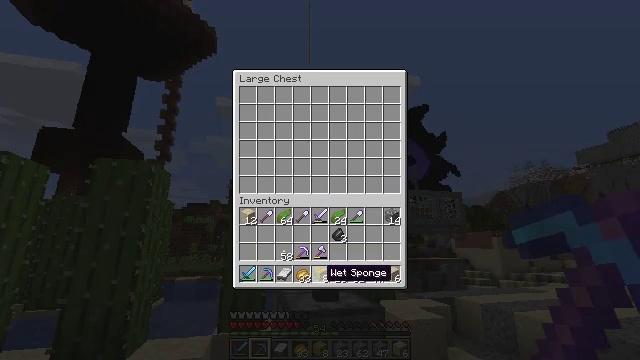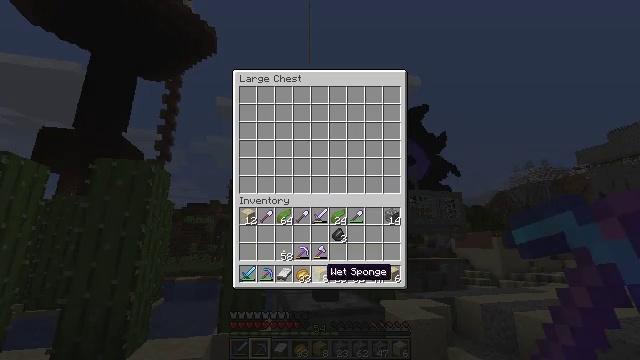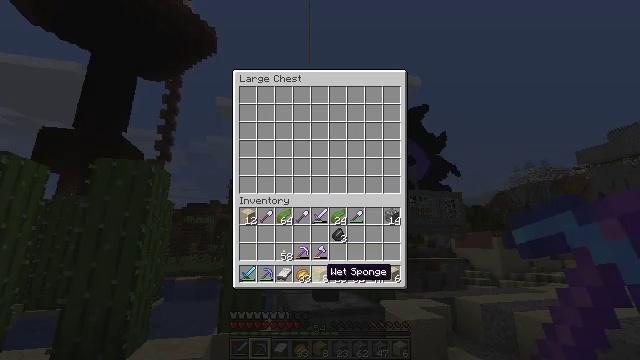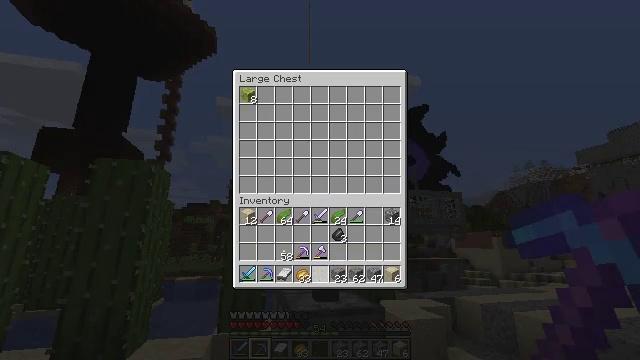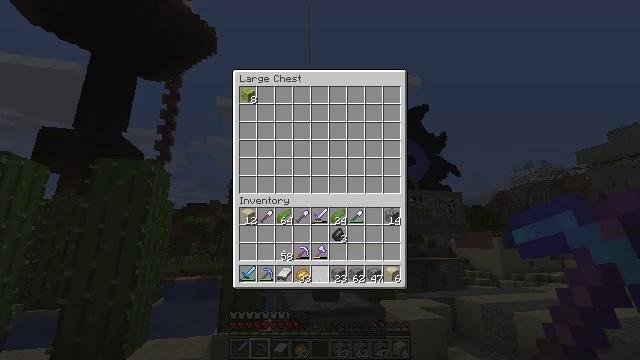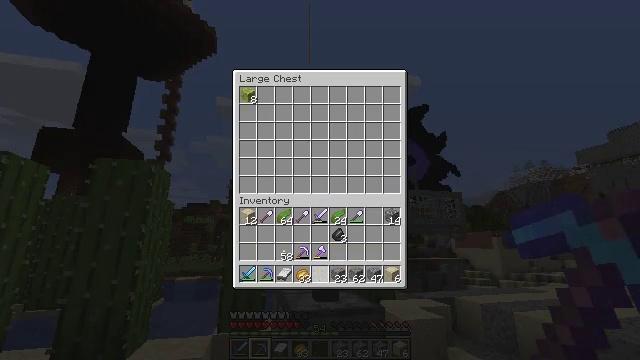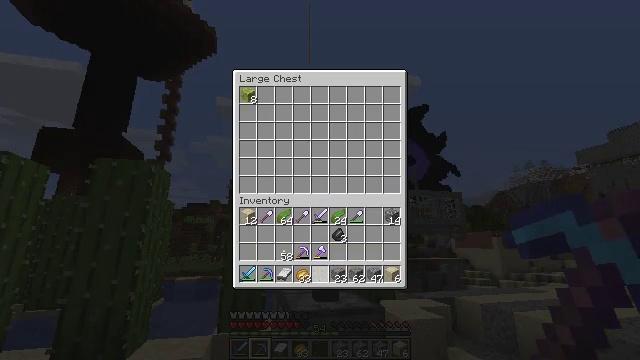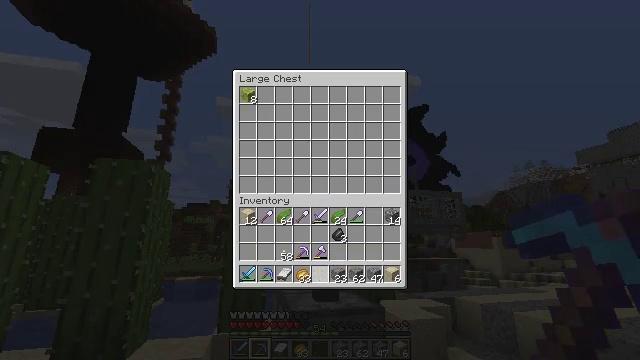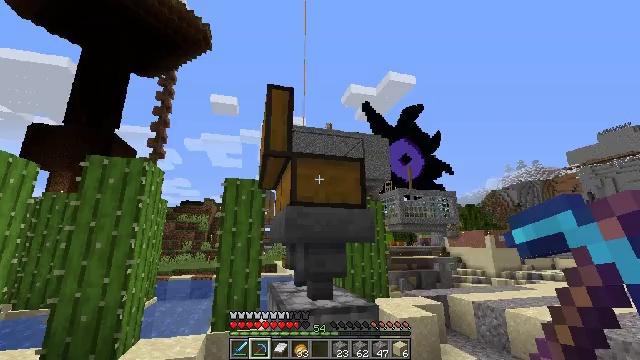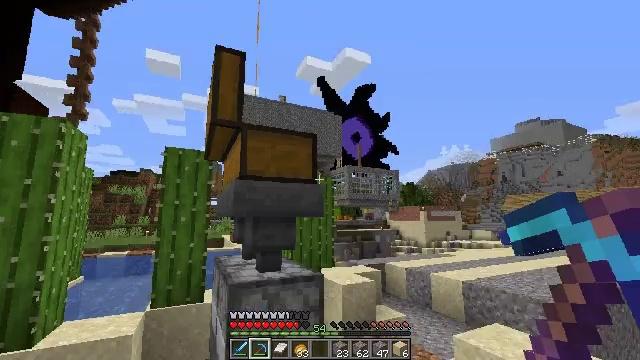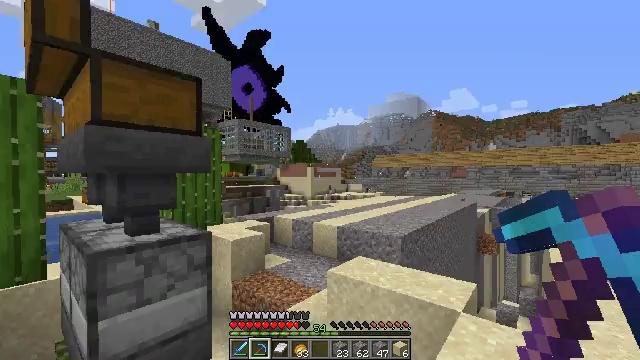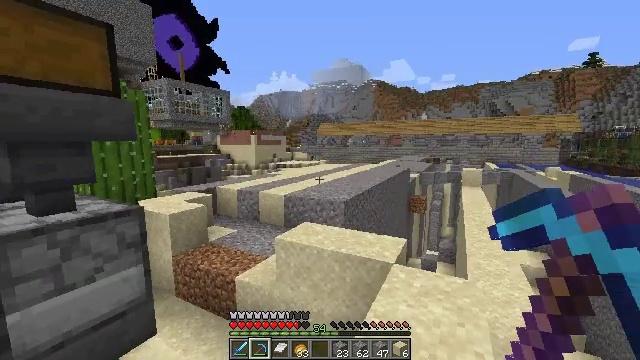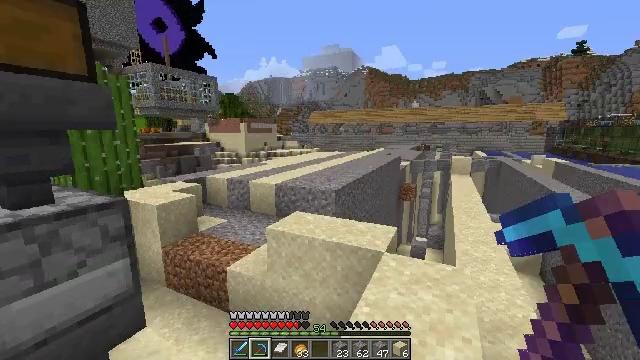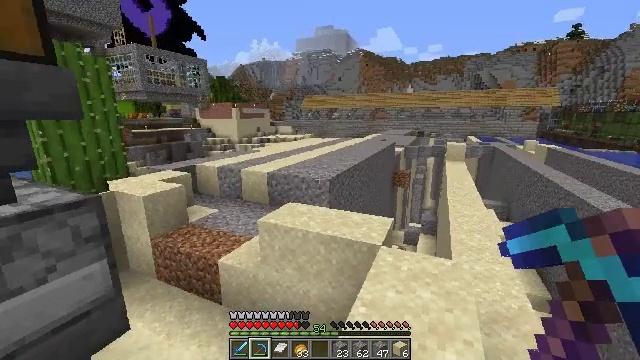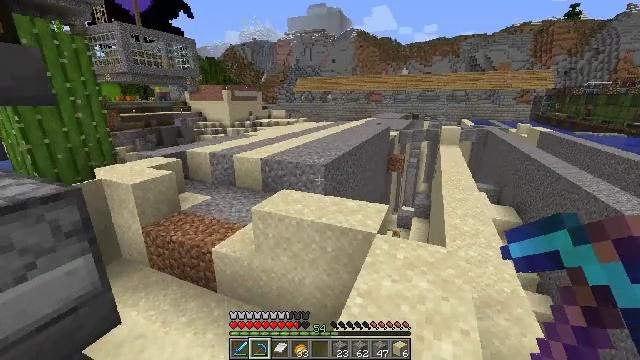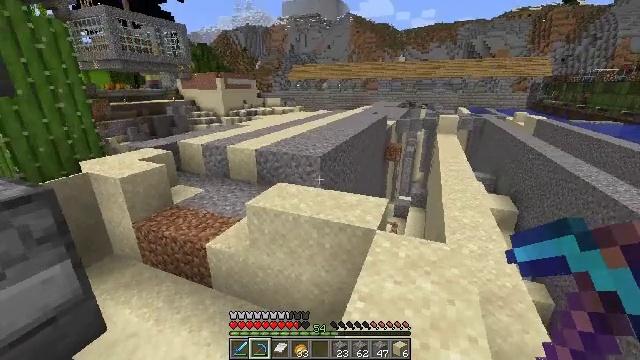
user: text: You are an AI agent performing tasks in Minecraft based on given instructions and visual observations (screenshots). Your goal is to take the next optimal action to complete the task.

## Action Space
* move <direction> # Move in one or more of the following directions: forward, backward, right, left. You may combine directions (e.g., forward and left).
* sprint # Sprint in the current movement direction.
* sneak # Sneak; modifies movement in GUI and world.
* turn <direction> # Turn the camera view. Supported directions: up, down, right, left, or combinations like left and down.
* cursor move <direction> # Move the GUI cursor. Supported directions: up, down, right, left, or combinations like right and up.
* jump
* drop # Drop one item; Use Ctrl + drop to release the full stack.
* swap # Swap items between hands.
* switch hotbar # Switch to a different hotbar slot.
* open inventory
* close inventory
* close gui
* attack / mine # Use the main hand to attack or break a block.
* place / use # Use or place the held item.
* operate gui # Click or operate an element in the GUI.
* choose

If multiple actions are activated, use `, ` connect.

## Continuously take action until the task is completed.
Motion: motion action
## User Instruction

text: Drop kelp from the inventory.
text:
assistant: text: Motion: sneak
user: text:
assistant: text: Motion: sneak
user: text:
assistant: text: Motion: sneak, choose
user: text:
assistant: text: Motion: sneak, choose
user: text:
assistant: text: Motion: sneak
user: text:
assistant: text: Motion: sneak
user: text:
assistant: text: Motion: sneak
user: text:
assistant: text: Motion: sneak, cursor move right
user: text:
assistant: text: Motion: turn right and down, close gui
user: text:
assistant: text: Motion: turn right and down, open inventory
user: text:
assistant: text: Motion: turn right and down
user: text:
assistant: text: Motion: move forward, turn right and down
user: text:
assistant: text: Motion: move forward, turn right and down
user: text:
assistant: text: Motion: move forward, turn right and down
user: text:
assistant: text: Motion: move forward, turn down
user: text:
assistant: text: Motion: move forward, turn right and down
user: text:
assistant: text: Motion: move forward
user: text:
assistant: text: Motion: move forward
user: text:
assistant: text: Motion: move forward
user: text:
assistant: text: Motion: move forward and move right
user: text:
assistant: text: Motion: move forward and move right
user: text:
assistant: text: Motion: move forward and move right, turn left
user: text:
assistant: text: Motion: move forward and move right, turn left
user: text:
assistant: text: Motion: move forward and move right, turn left
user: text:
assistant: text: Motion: move forward and move right, turn left
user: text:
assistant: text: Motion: move forward and move right, turn left and up
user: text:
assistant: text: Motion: move forward and move right, turn left and up
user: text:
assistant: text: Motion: move forward and move right, turn left and up
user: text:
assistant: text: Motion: move forward and move right, turn left and up
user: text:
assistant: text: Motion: move forward and move right, turn left and up